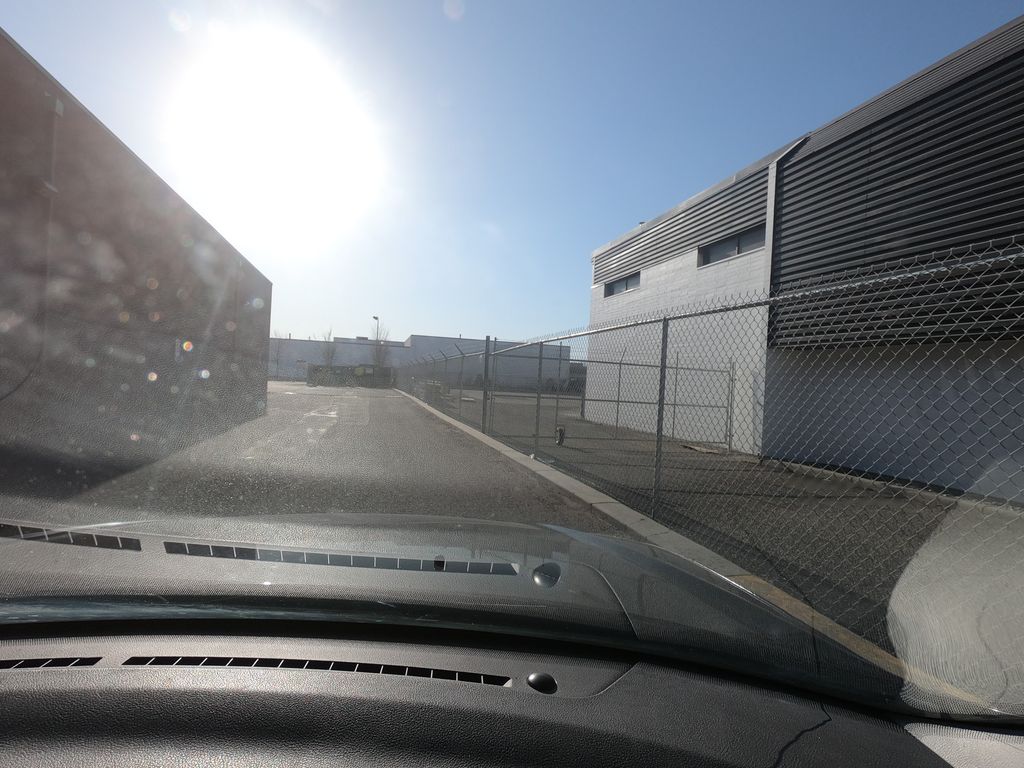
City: calgary